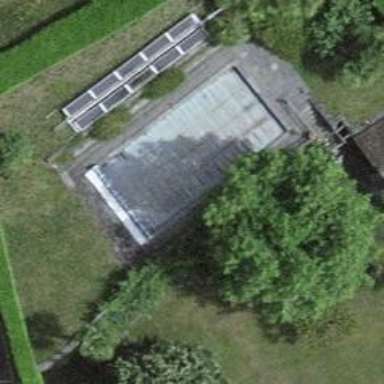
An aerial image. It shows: Swimming pool located in leisure land.